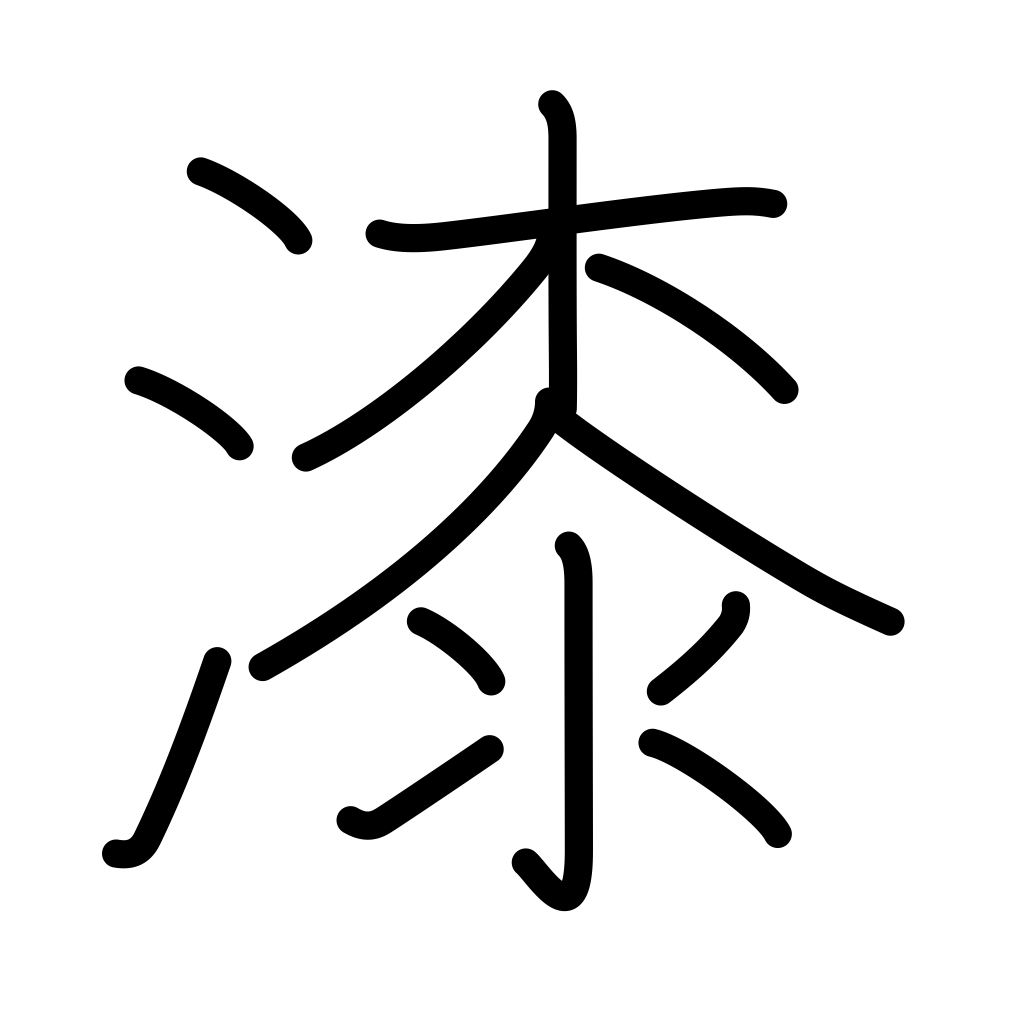
Meaning: lacquer, varnish, seven